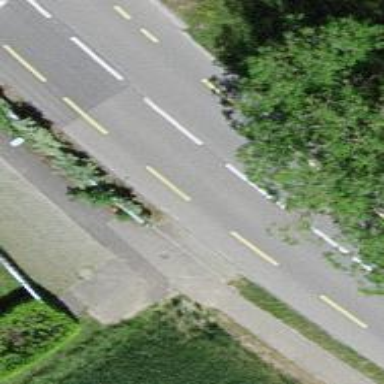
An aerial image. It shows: Primary highway with asphalt surface and designated lane for cyclists.